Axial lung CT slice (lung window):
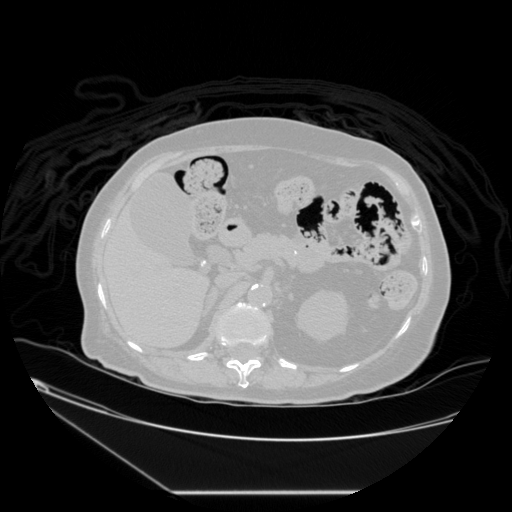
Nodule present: no